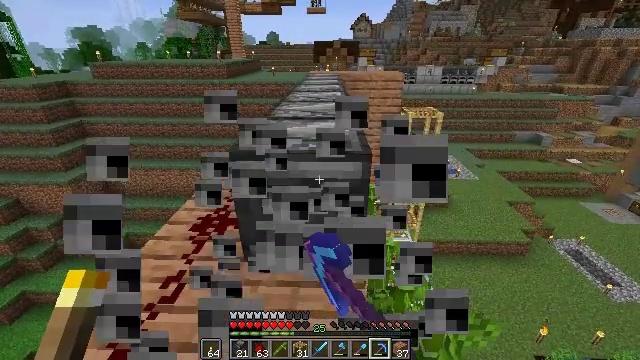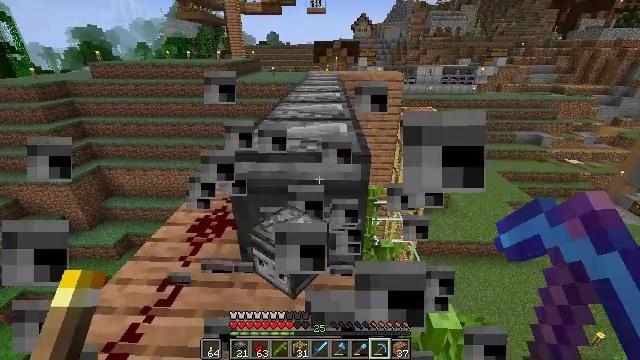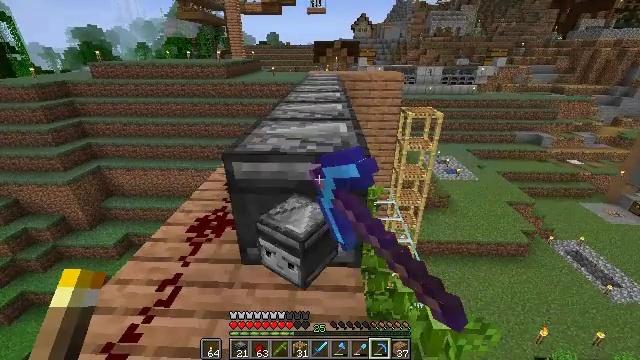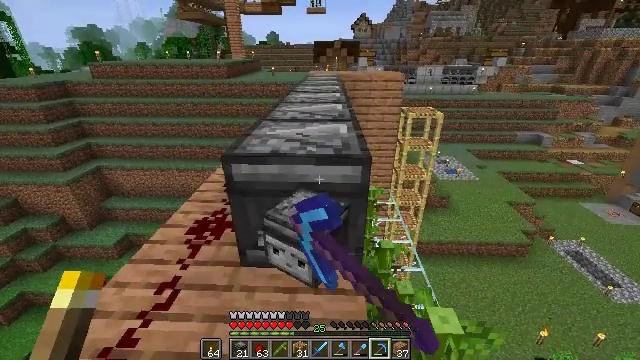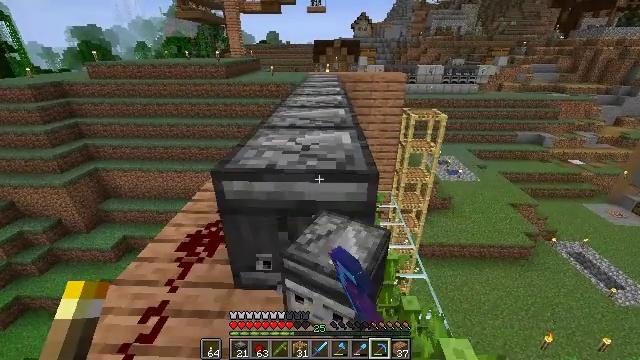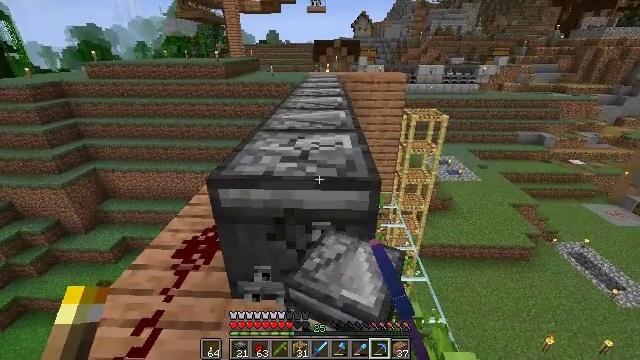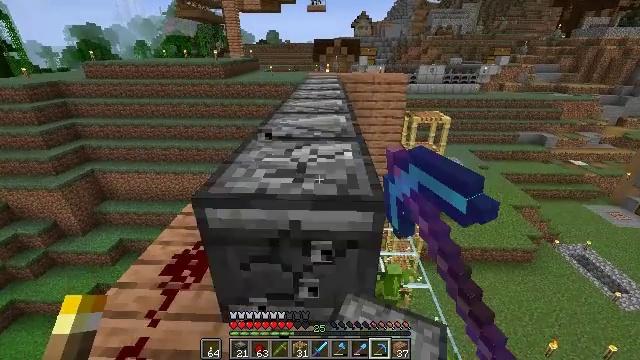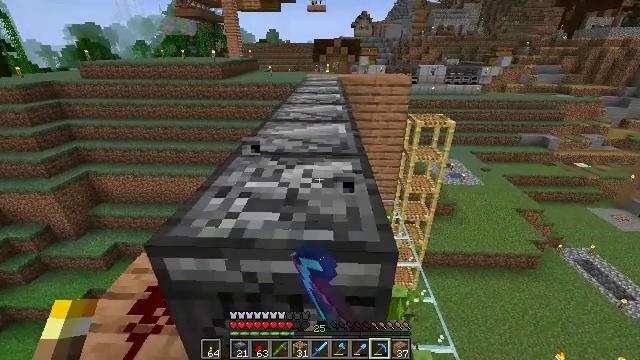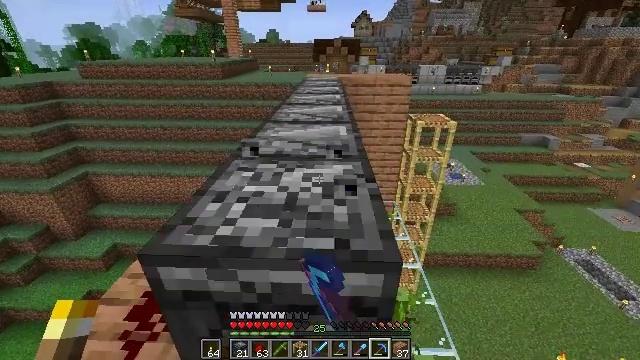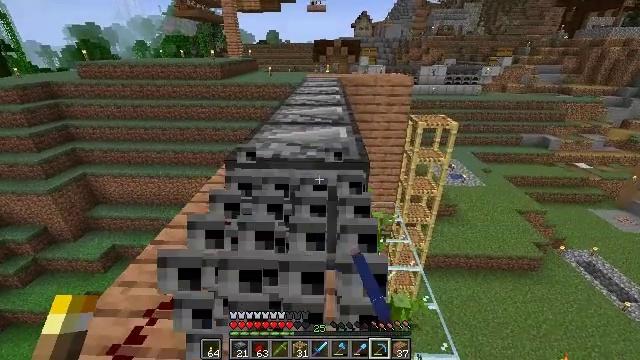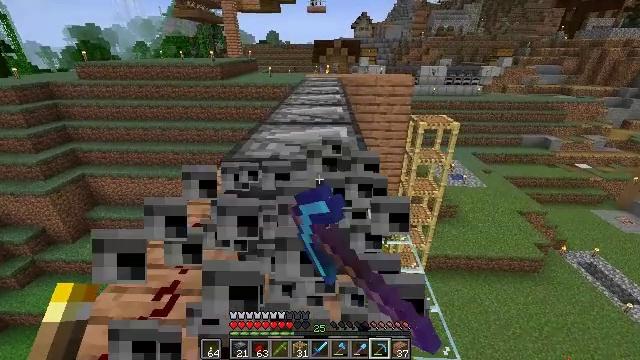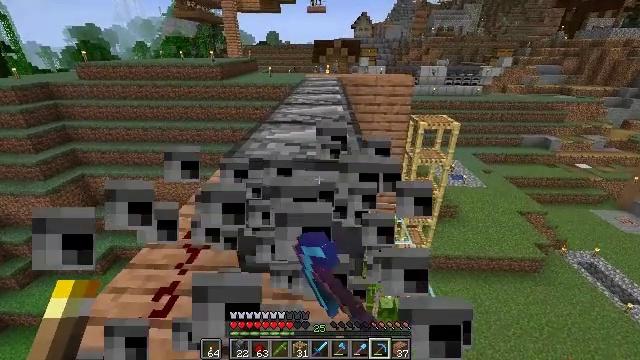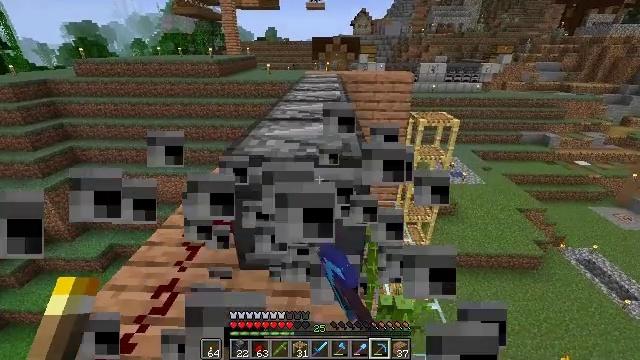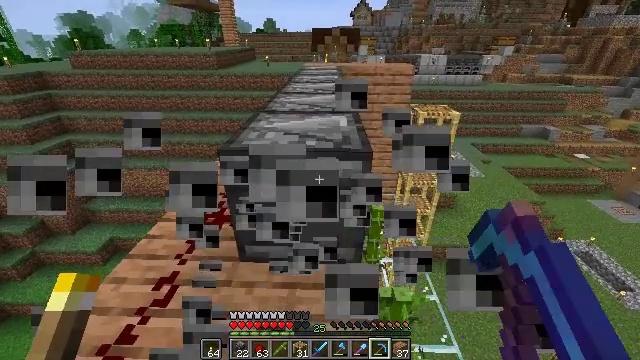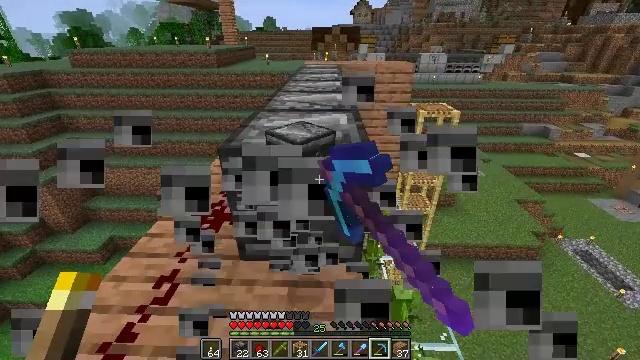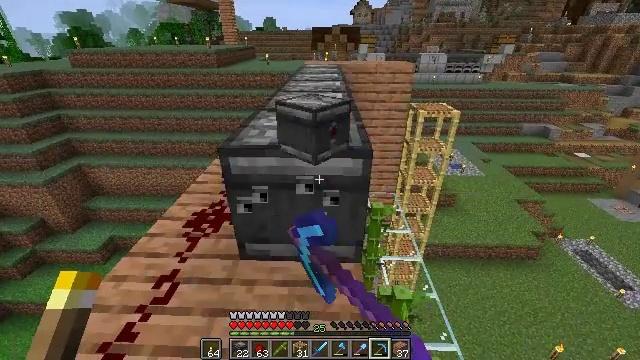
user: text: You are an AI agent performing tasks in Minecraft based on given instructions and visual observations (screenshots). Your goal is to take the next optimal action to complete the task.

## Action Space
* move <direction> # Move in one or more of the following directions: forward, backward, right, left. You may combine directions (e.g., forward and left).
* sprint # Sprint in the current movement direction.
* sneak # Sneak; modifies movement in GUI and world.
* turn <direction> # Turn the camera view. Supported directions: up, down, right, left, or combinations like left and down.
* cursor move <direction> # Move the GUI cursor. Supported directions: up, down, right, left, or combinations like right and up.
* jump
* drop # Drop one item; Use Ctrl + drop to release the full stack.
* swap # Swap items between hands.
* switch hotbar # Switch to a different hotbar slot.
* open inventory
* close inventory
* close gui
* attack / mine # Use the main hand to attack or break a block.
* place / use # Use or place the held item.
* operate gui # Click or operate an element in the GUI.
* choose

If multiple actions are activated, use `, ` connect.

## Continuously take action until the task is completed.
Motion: motion action
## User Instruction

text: Retrieve the observer from a structure.
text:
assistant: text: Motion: attack / mine
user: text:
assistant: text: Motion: attack / mine
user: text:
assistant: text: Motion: move forward, attack / mine
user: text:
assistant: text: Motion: move forward, attack / mine
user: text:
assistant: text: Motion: move forward, attack / mine
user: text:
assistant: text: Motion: move forward, attack / mine
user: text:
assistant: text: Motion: move forward, attack / mine
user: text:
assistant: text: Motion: attack / mine
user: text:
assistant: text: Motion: attack / mine
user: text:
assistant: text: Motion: attack / mine
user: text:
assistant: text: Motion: attack / mine
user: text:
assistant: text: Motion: attack / mine
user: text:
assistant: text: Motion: turn down, attack / mine
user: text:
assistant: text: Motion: attack / mine
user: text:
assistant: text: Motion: attack / mine
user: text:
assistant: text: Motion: move forward, attack / mine
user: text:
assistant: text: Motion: move forward, attack / mine
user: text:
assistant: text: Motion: move forward, attack / mine
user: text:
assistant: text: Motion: move forward, attack / mine
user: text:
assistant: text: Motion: attack / mine
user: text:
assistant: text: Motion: attack / mine
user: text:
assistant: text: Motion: attack / mine
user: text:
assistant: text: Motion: attack / mine
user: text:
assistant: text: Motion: attack / mine
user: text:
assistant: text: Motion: attack / mine
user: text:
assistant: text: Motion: attack / mine
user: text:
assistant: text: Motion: move forward, attack / mine
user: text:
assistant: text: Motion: move forward, attack / mine
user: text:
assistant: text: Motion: move forward, attack / mine
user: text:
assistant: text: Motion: move forward, attack / mine